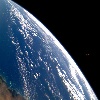
Label: water